Field crop: tomato
Growth stage: 1
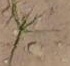
Species: cyperus